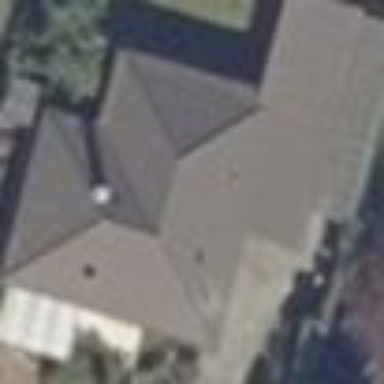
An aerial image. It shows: Detached building with hipped roof.